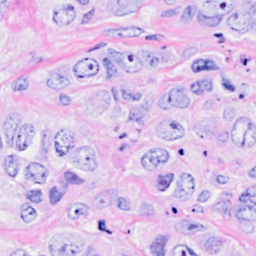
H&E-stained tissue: Breast